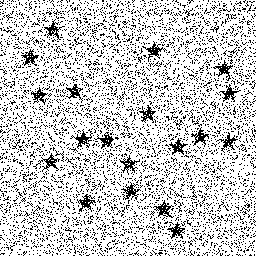
Squares: 0
Triangles: 0
Stars: 19
Total shapes: 19